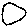
Label: circle